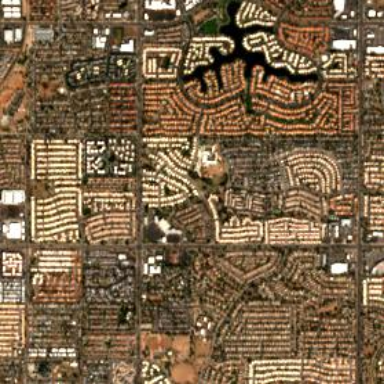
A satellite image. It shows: This residential area consists of single-family homes.